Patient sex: M
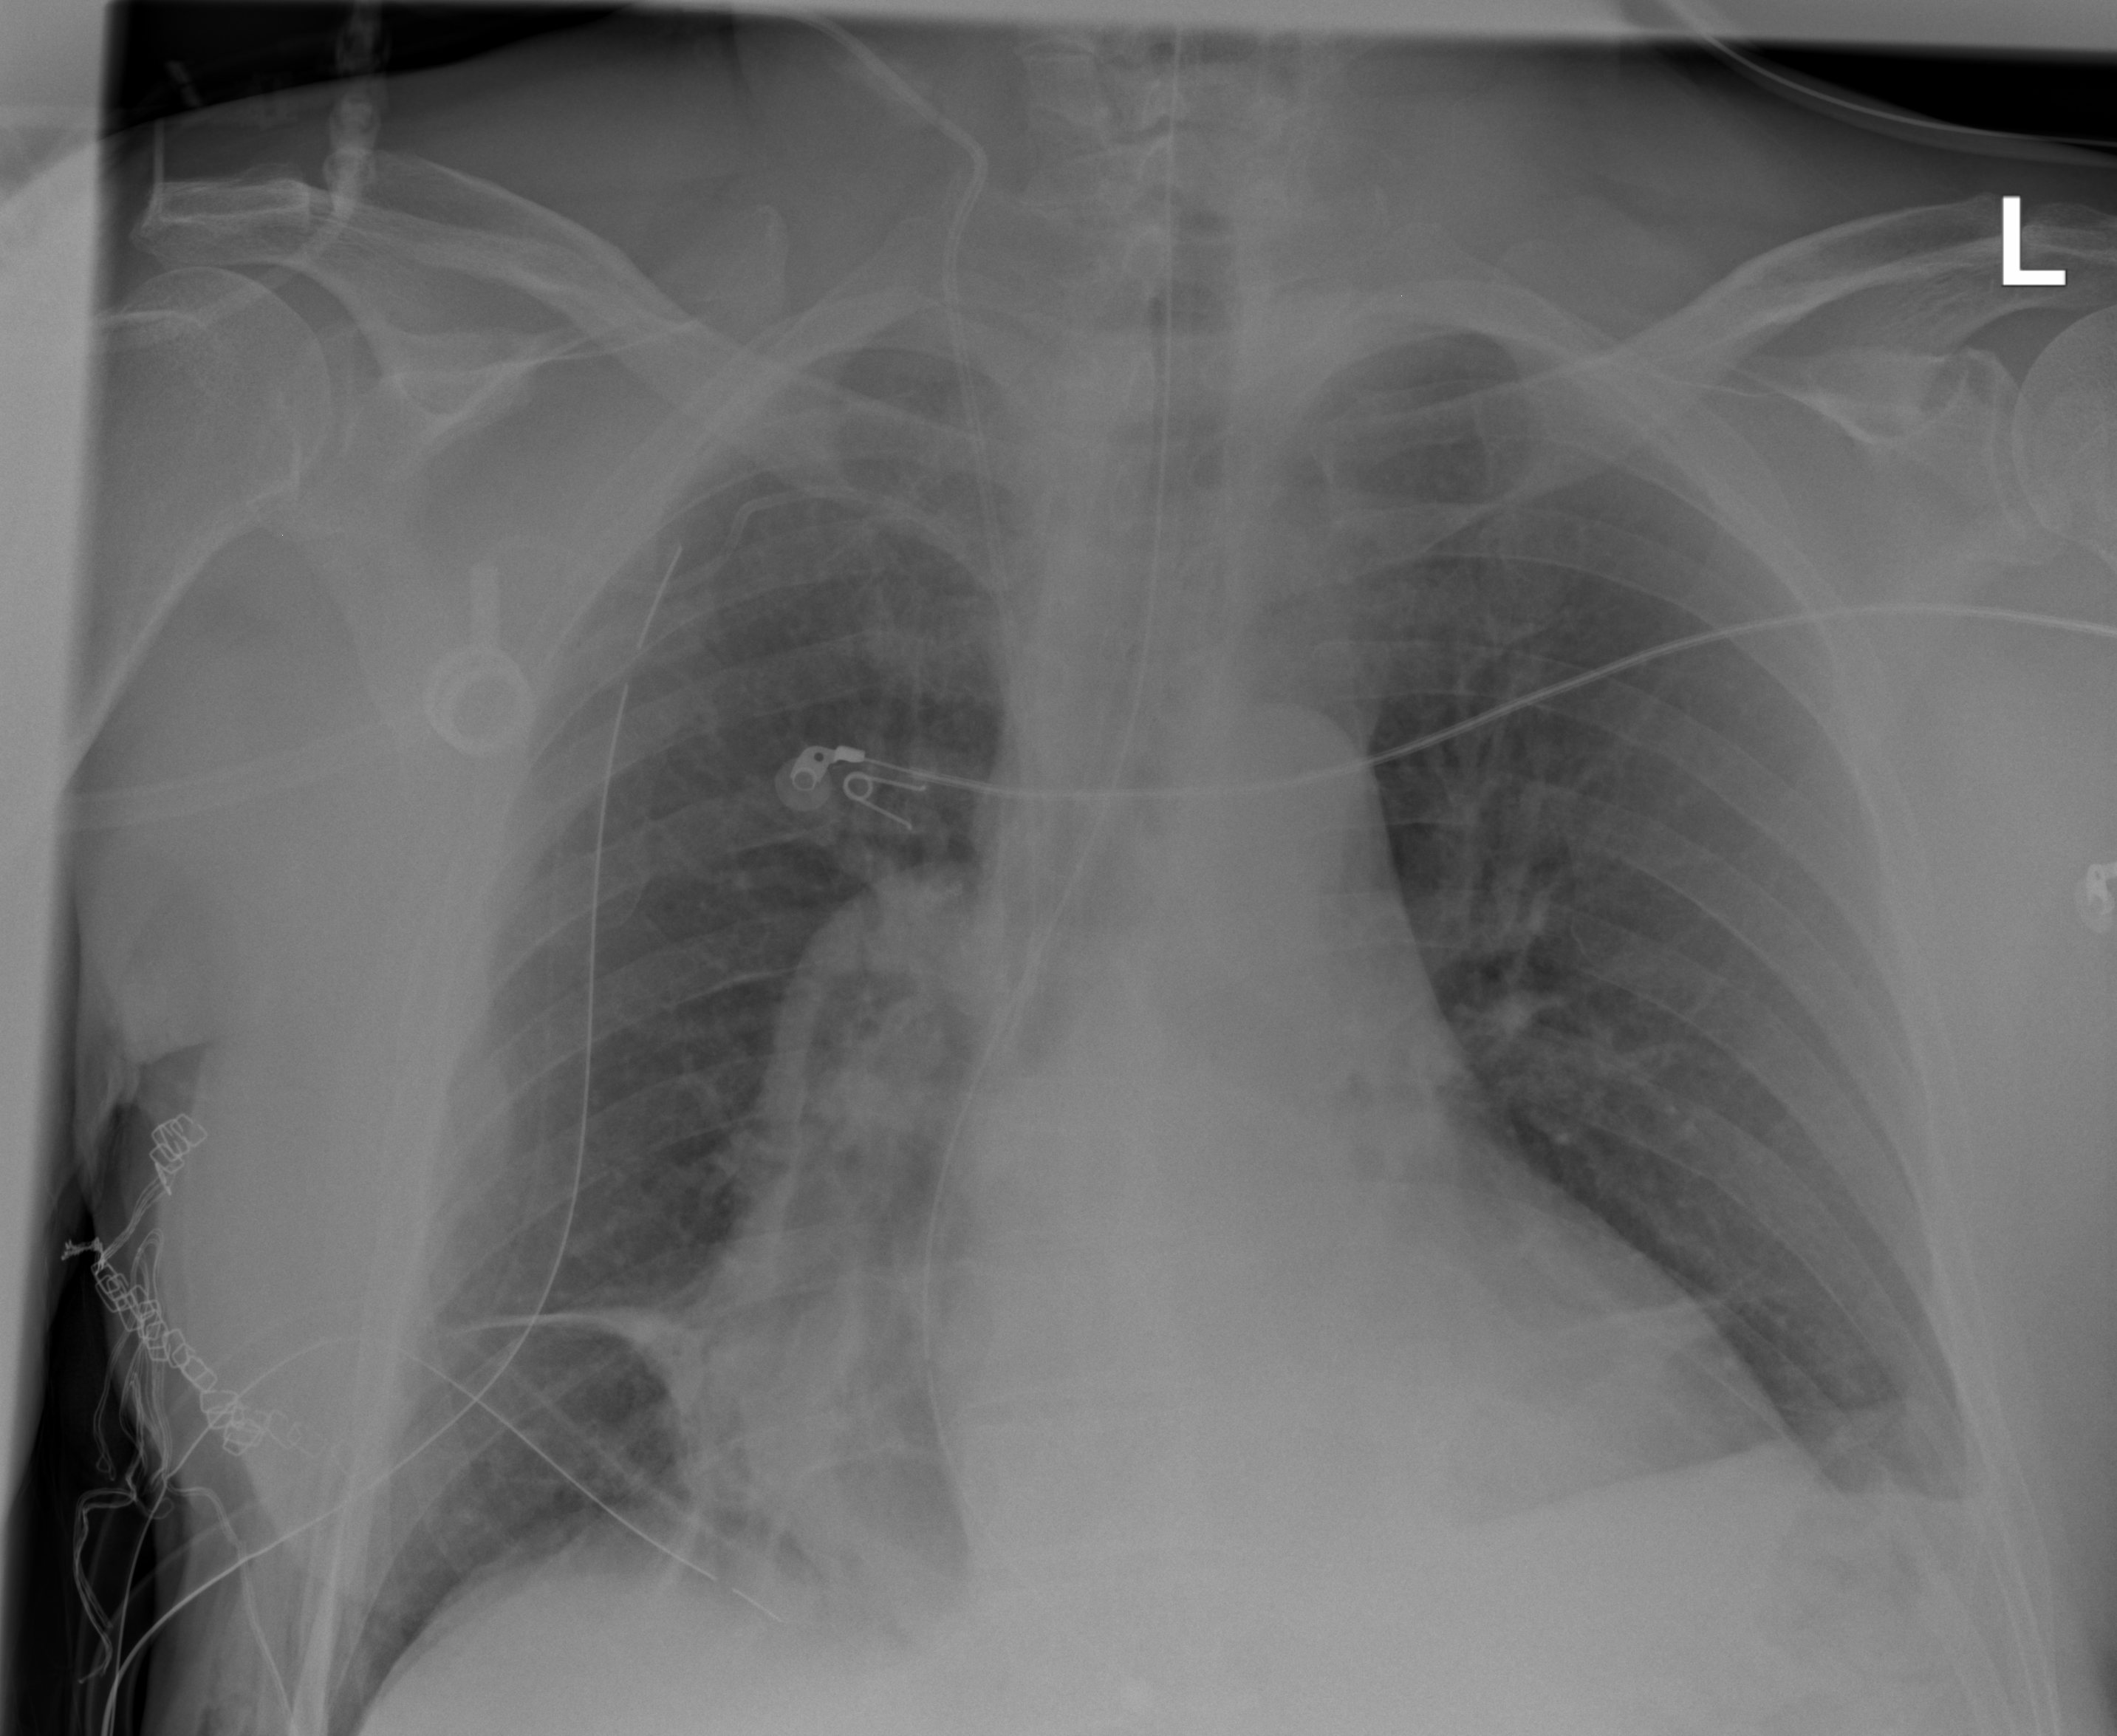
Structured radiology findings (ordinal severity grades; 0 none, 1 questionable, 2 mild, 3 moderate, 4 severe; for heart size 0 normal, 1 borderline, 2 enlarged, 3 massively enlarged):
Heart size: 2
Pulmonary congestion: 0
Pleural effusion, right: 0
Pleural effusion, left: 0
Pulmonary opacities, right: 2
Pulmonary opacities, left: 0
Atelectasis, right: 2
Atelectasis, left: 0